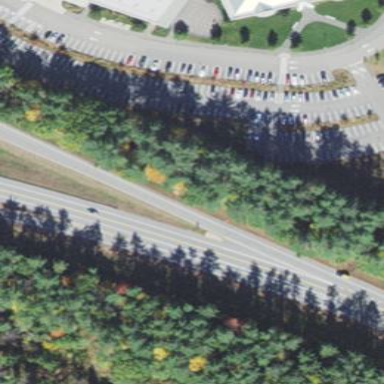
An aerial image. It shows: Parking area with asphalt surface.